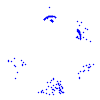
Particle: kaon